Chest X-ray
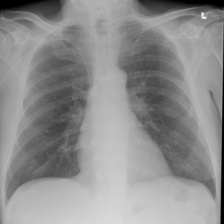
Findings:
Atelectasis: negative
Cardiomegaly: negative
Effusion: negative
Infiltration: negative
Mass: negative
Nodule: negative
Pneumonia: negative
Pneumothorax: negative
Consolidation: negative
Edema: negative
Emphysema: negative
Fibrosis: negative
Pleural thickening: negative
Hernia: negative